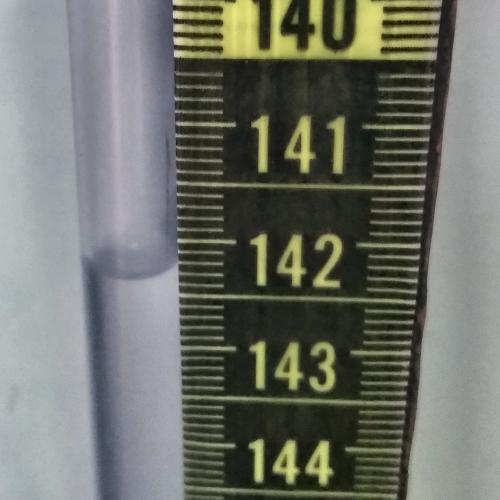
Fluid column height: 142.3 cm